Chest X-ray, PA view. Patient: 55 years old, sex F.
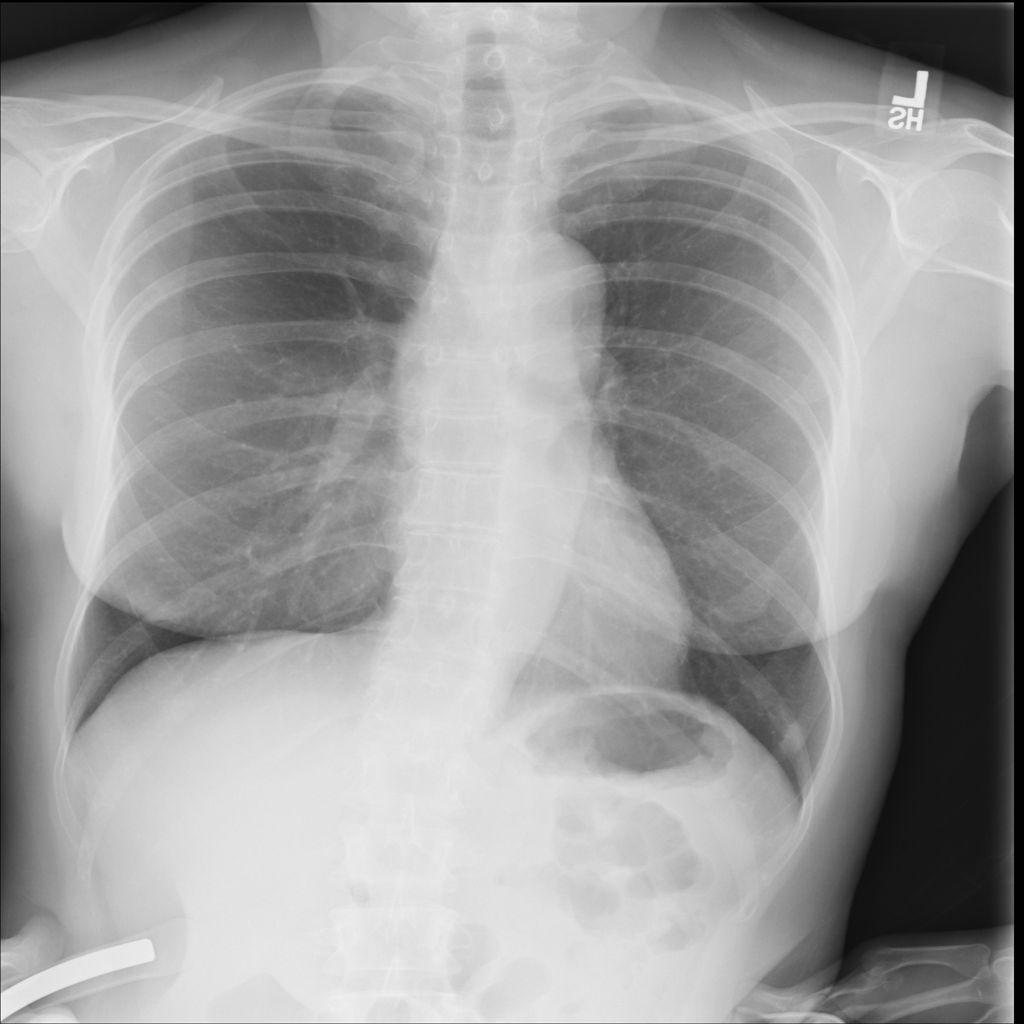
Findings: No Finding